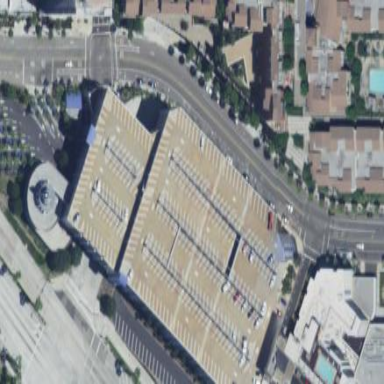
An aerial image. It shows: Multi-storey parking building.